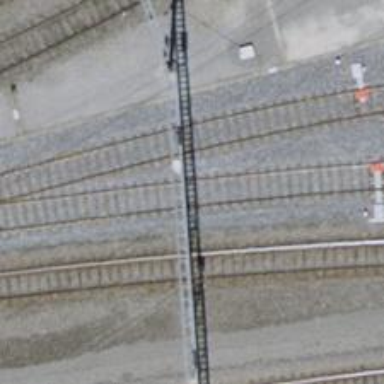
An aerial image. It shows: Yard with single rail track. The railway track is electrified with contact line for service purposes.